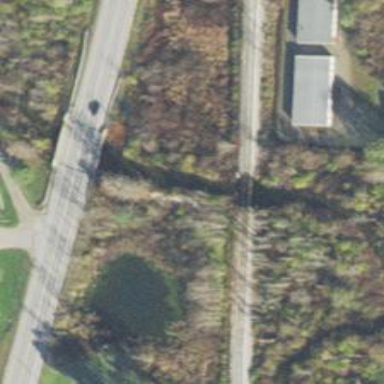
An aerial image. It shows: Railway bridge.